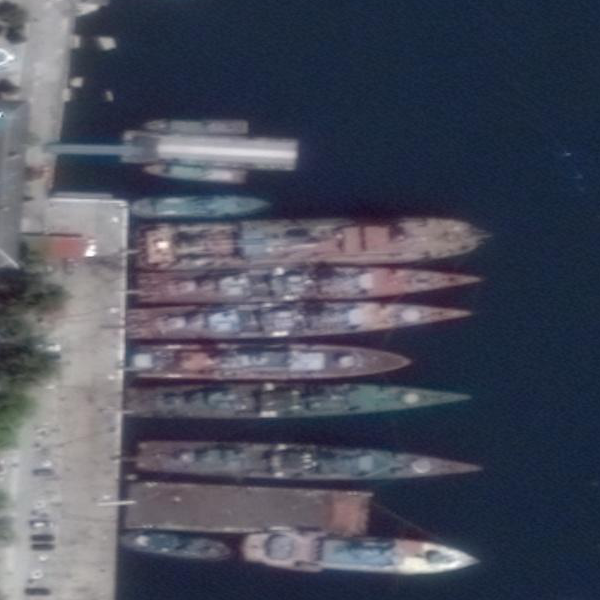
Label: cruiser